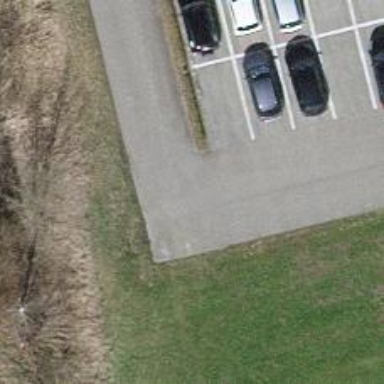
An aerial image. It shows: Parking aisle designated as service road.